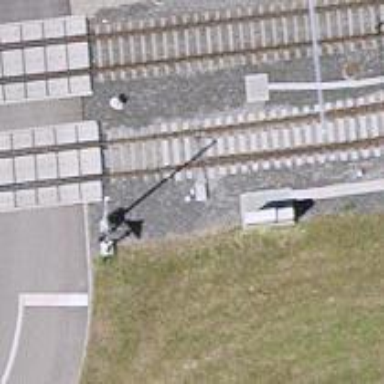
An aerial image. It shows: Single-track electrified railway siding with contact line.